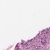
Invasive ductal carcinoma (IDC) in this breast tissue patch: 0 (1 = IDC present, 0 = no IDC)